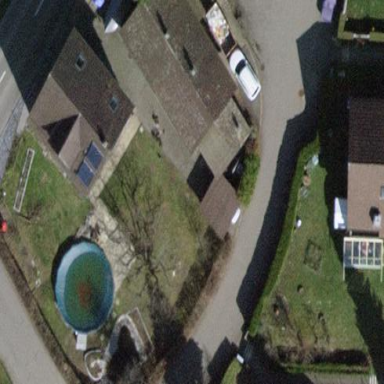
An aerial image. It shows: Group of garages.